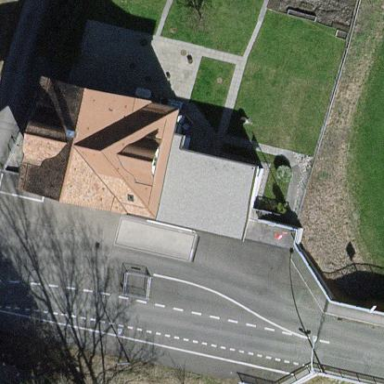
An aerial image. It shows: Building with flat gray roof.